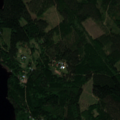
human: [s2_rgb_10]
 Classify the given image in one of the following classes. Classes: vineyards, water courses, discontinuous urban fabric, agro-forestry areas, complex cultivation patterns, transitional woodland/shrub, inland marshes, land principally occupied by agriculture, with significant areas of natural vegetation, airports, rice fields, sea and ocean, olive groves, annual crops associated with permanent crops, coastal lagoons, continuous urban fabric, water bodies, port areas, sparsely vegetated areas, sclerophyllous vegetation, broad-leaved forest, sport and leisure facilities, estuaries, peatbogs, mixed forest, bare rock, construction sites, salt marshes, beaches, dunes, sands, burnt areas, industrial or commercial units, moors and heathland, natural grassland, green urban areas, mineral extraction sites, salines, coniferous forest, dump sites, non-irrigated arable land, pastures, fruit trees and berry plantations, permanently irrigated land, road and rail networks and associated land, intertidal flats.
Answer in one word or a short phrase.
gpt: broad-leaved forest, coniferous forest, mixed forest, water bodies